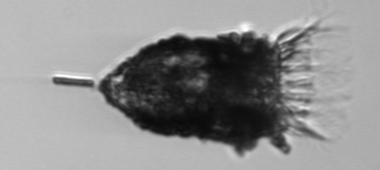
Label: Stenosemella_pacifica